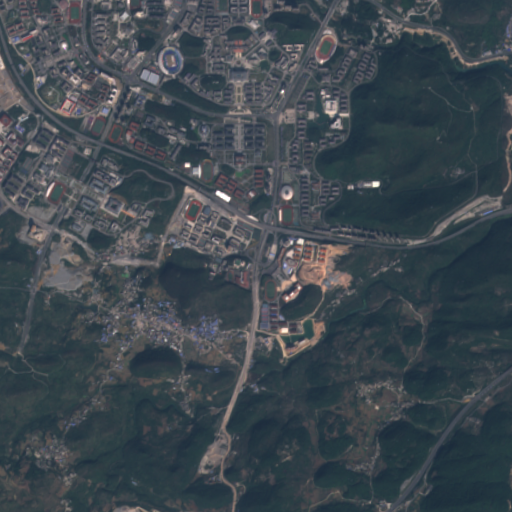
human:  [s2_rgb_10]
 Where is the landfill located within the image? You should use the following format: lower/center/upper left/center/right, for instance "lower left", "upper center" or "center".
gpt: The landfill is located in the lower center of the image.
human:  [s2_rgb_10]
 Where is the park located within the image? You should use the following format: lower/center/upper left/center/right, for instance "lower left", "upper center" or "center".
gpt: The park is located in the center left of the image.
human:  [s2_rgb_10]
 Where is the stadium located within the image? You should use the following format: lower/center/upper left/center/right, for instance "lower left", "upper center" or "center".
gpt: The stadium is located in the center of the image.
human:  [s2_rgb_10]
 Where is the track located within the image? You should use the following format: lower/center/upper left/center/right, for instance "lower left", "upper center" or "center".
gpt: The track is located in the center left of the image.
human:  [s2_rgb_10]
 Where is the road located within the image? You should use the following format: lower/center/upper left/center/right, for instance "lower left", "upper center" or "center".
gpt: There is no road in the image.